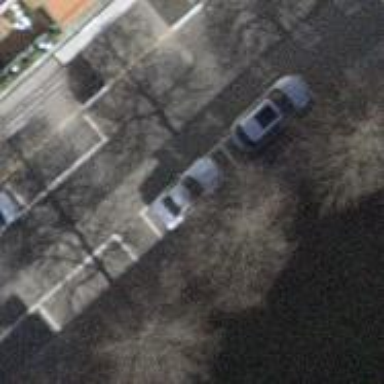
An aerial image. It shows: Asphalt parking lane.